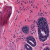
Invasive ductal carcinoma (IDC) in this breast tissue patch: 0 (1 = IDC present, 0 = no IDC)